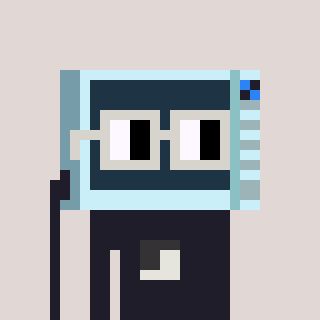
a pixel art character with square light gray glasses, a microwave-shaped head and a grayscale-colored body on a warm background